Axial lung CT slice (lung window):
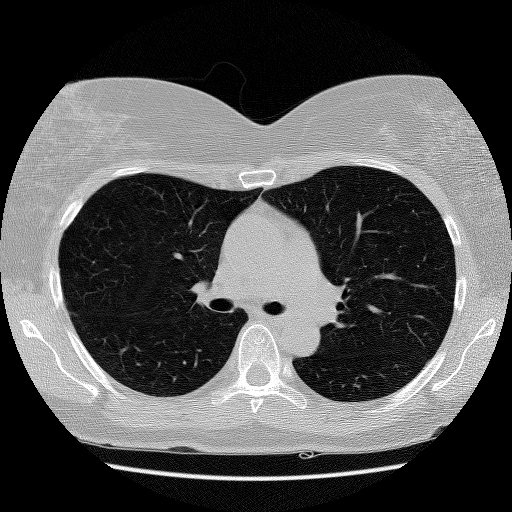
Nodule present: no